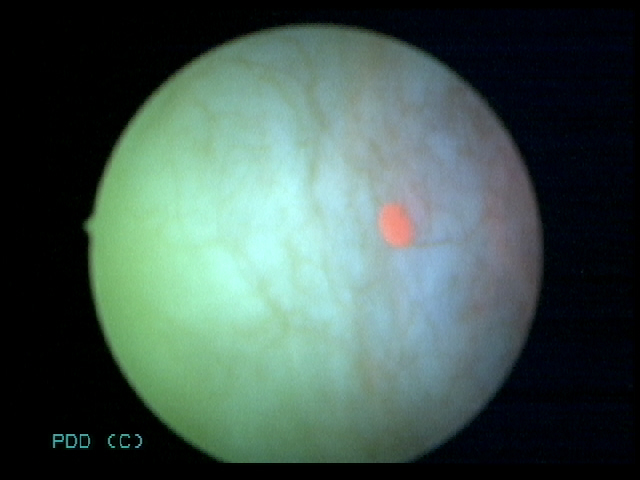
Modality: BLC
Class: Malignant
Subclass: LowGradePapillary
Lesion: L1
Stage: Ta
Morphology: Papillary
Bladder cancer association: Yes